Question: I have an entity with a foreign key relationship to an asp.net membership provider users table.
This portion of the model looks like this:

I can't seem to assign the foreign key relationship when inserting the Users table record, the record containing the foreign key to the 'aspnet_Users' table. I keep getting the error:
> An item with the same key has already
been added.
The code I'm using looks like:
'''
UserAdmin userToAdd = new UserAdmin();
...
userToAdd.aspnet_Users = membershipUser;
//line above OR line below
userToAdd.aspnet_UsersReference.EntityKey = new System.Data.EntityKey("ProjectEntities.aspnet_Users", "UserId", membershipUser.UserId);
db.AddToUsers(userToAdd);
db.SaveChanges();
'''
Is the issue that I'm asking the EF to add a new 'aspnet_Users' table record (the record for the associated primary key table) when that record is already there?
How would I assign a foreign key value to an entity where the primary key record already exists?
Updated test code block:
'''
MembershipUser membershipUser = Membership.CreateUser("blah@blah.com", "pass", "blah@blah.com");
Entities db = new Entities();
UserAdmin newUser = new UserAdmin();
newUser.Name = "blah";
newUser.DateAdded = DateTime.Now;
Guid key = new Guid(membershipUser.ProviderUserKey.ToString());
aspnet_Users membershipUserRecord = db.aspnet_Users.Where(u => u.UserId == key).FirstOrDefault();
newUser.aspnet_Users = membershipUserRecord;
//newUser.aspnet_UsersReference.EntityKey = new System.Data.EntityKey("Entities.aspnet_Users", "UserId", membershipUserRecord.UserId);
db.ObjectStateManager.ChangeObjectState(membershipUserRecord, EntityState.Unchanged);
db.AddToUsers(newUser);
db.SaveChanges();
'''
This code generates the error:
> An item with the same key has already been added.
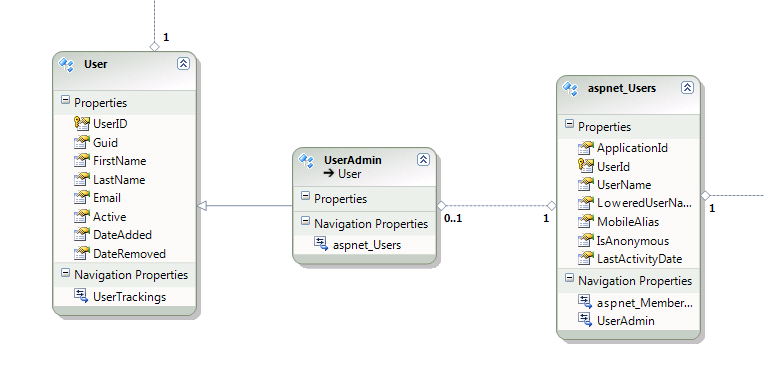
Answer: OK I figured this one out. As usual it was just me making a mistake and not catching it right away because I was looking in the wrong place.
The issue was due to my table inheritance and the configuration at the database level. I had the child table's (UserAdmin) foreign key field defined as an identity, which then showed up in my model as StoreGeneratedPattern = Identity. This was causing the 'An item with the same key has already been added error' when EF was trying to propagate the parent's primary key to it's child's foreign key field.
Once I removed the identity specification from the UserAdmins table the issue went away.
Problem solved.